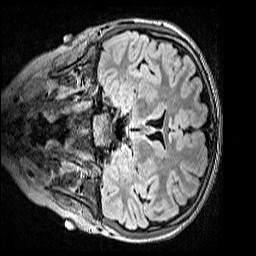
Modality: FLAIR
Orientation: coronal
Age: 10
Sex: female
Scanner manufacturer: siemens
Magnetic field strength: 3 T
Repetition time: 5 s
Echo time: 0.388 s